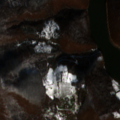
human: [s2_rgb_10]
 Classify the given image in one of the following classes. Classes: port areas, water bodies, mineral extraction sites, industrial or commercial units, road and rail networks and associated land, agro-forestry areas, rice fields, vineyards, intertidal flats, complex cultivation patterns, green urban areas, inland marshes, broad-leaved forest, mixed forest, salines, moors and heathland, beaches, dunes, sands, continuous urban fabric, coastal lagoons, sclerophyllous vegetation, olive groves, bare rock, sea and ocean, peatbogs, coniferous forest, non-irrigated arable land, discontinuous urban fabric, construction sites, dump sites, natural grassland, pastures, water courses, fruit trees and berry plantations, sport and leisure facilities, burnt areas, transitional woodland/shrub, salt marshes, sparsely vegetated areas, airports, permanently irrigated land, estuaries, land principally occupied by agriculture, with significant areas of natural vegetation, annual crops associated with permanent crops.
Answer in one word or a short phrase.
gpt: land principally occupied by agriculture, with significant areas of natural vegetation, broad-leaved forest, water bodies